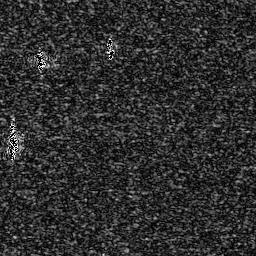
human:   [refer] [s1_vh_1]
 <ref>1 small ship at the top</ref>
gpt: <box>[[40, 12, 44, 23, 0]]</box>

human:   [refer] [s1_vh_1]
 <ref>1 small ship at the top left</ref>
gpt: <box>[[13, 17, 17, 28, 0]]</box>